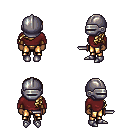
a pixel art fantasy rpg character, female body template, human, dark skin, maroon long-sleeve shirt, gold greaves, blonde left-swept hairstyle, metal helm, leather bracers, metal boots, dagger, four views (front, back, left, right), 2x2 character sprite sheet, small pixel art, hard edges, no anti-aliasing